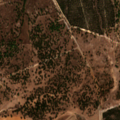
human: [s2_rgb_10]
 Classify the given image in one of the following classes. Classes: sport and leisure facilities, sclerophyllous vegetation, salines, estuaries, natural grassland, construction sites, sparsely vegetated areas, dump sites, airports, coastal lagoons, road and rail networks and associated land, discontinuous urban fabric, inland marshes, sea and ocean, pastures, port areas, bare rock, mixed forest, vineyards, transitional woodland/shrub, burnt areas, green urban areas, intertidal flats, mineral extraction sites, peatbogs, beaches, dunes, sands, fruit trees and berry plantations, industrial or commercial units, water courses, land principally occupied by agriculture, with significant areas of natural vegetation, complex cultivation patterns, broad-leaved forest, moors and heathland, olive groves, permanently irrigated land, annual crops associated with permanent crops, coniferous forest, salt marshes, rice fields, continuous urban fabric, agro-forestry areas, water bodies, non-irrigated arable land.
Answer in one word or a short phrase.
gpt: permanently irrigated land, agro-forestry areas, broad-leaved forest